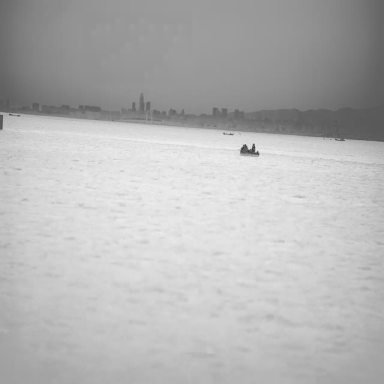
There are four bulk_carriers in the infrared image.